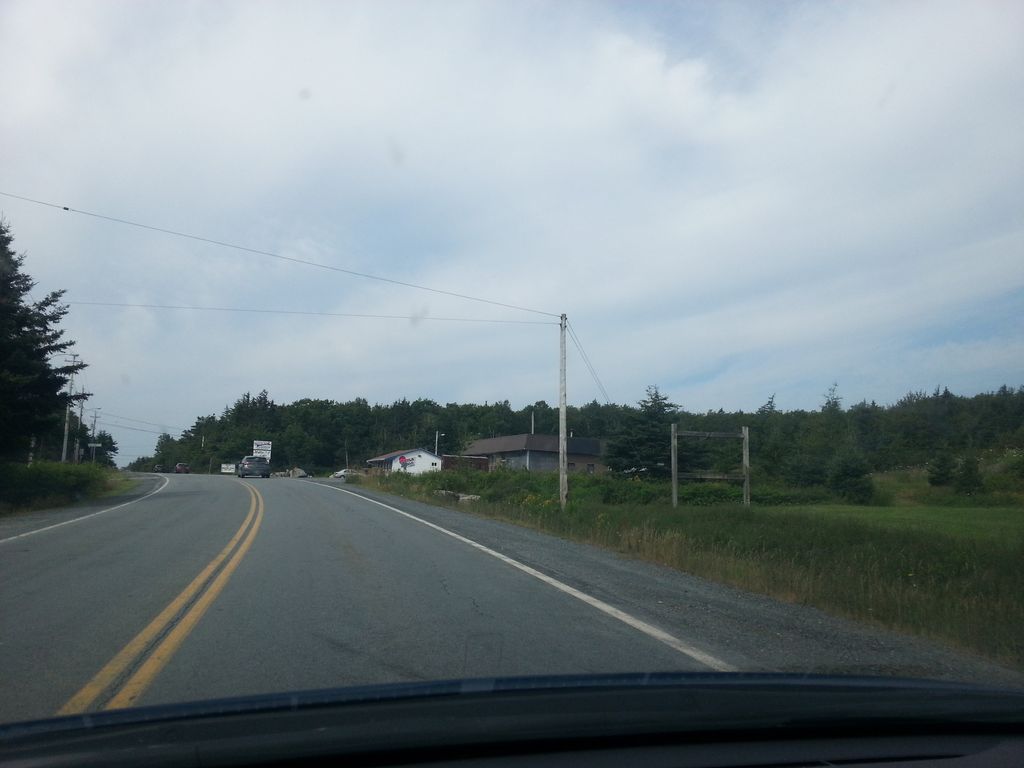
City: halifax